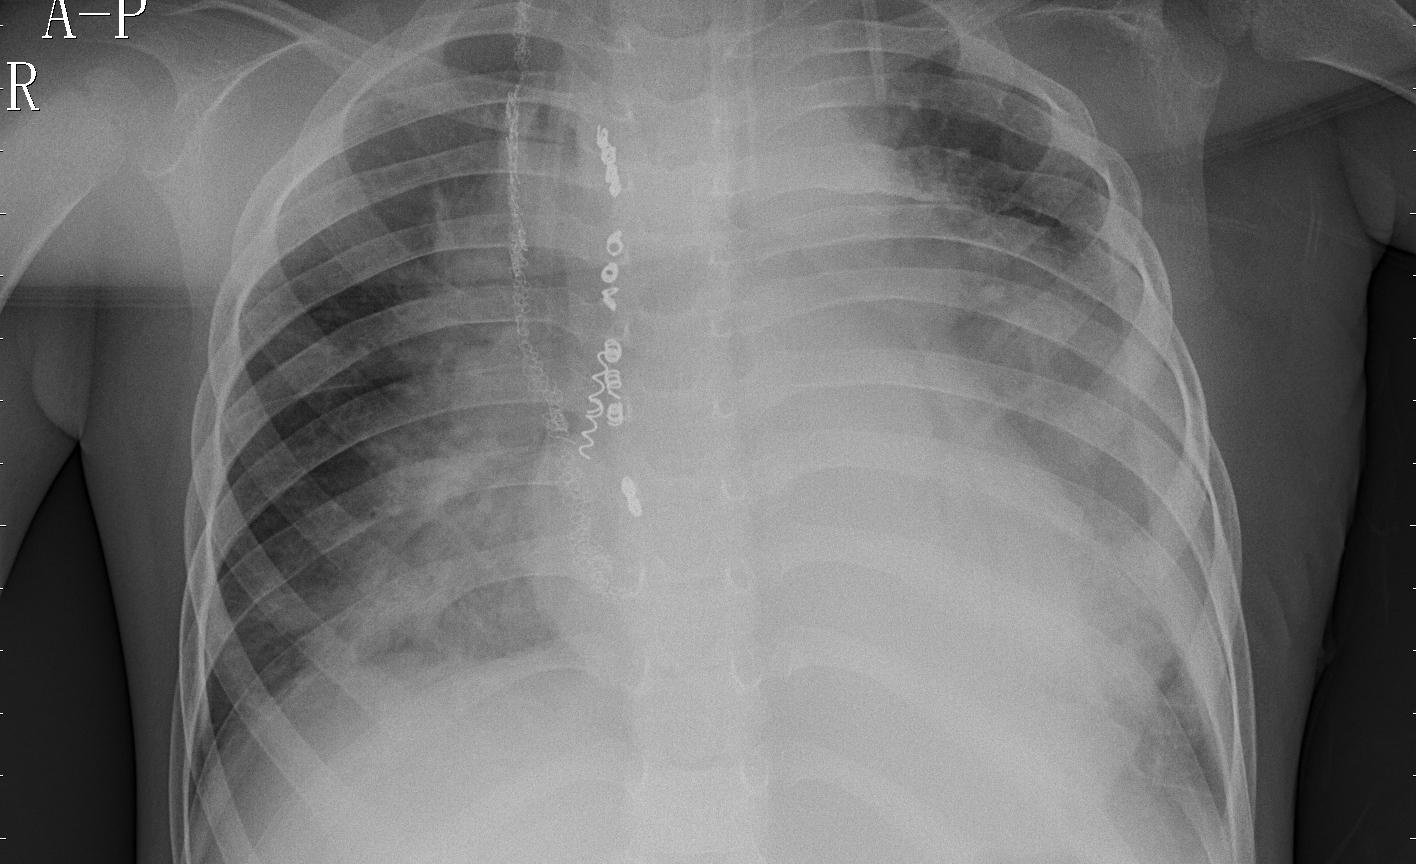
Diagnosis: PNEUMONIA